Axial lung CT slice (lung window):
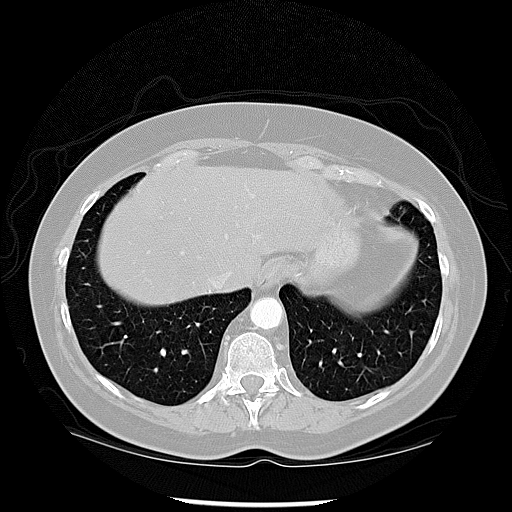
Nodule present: no